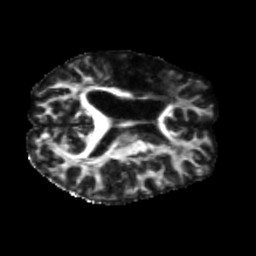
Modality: FA
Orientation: axial
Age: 56
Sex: female
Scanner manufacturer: siemens
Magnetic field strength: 3 T
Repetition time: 5.25 s
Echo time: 0.08 s